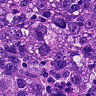
Metastatic tissue present: yes